An envelope spectrum derived from a bearing vibration measurement is shown; the reference markers locate BPFO, BPFI, BSF and FTF for this bearing geometry and shaft speed. Determine the bearing's health state. Answer with exactly one of: normal, inner_race, outer_race, ball.
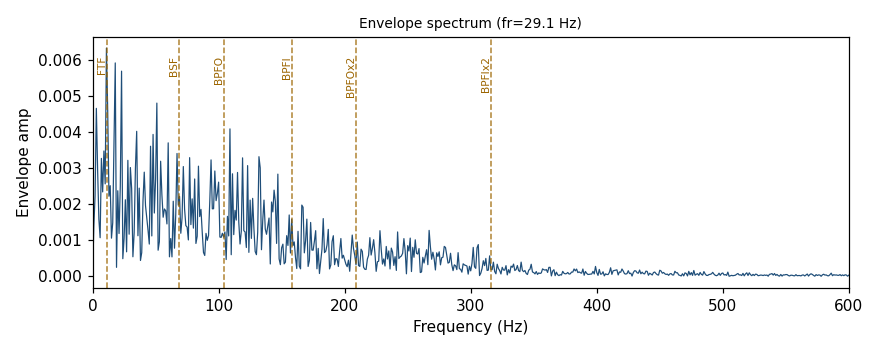
Answer: ball